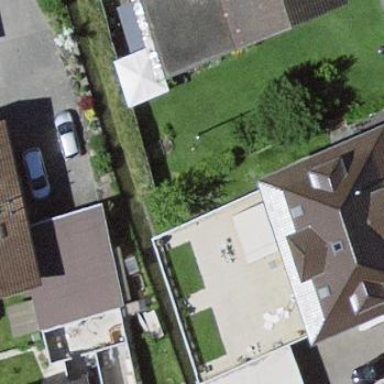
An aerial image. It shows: Residential building with hipped roof.